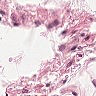
Metastatic tissue present: no